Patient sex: F
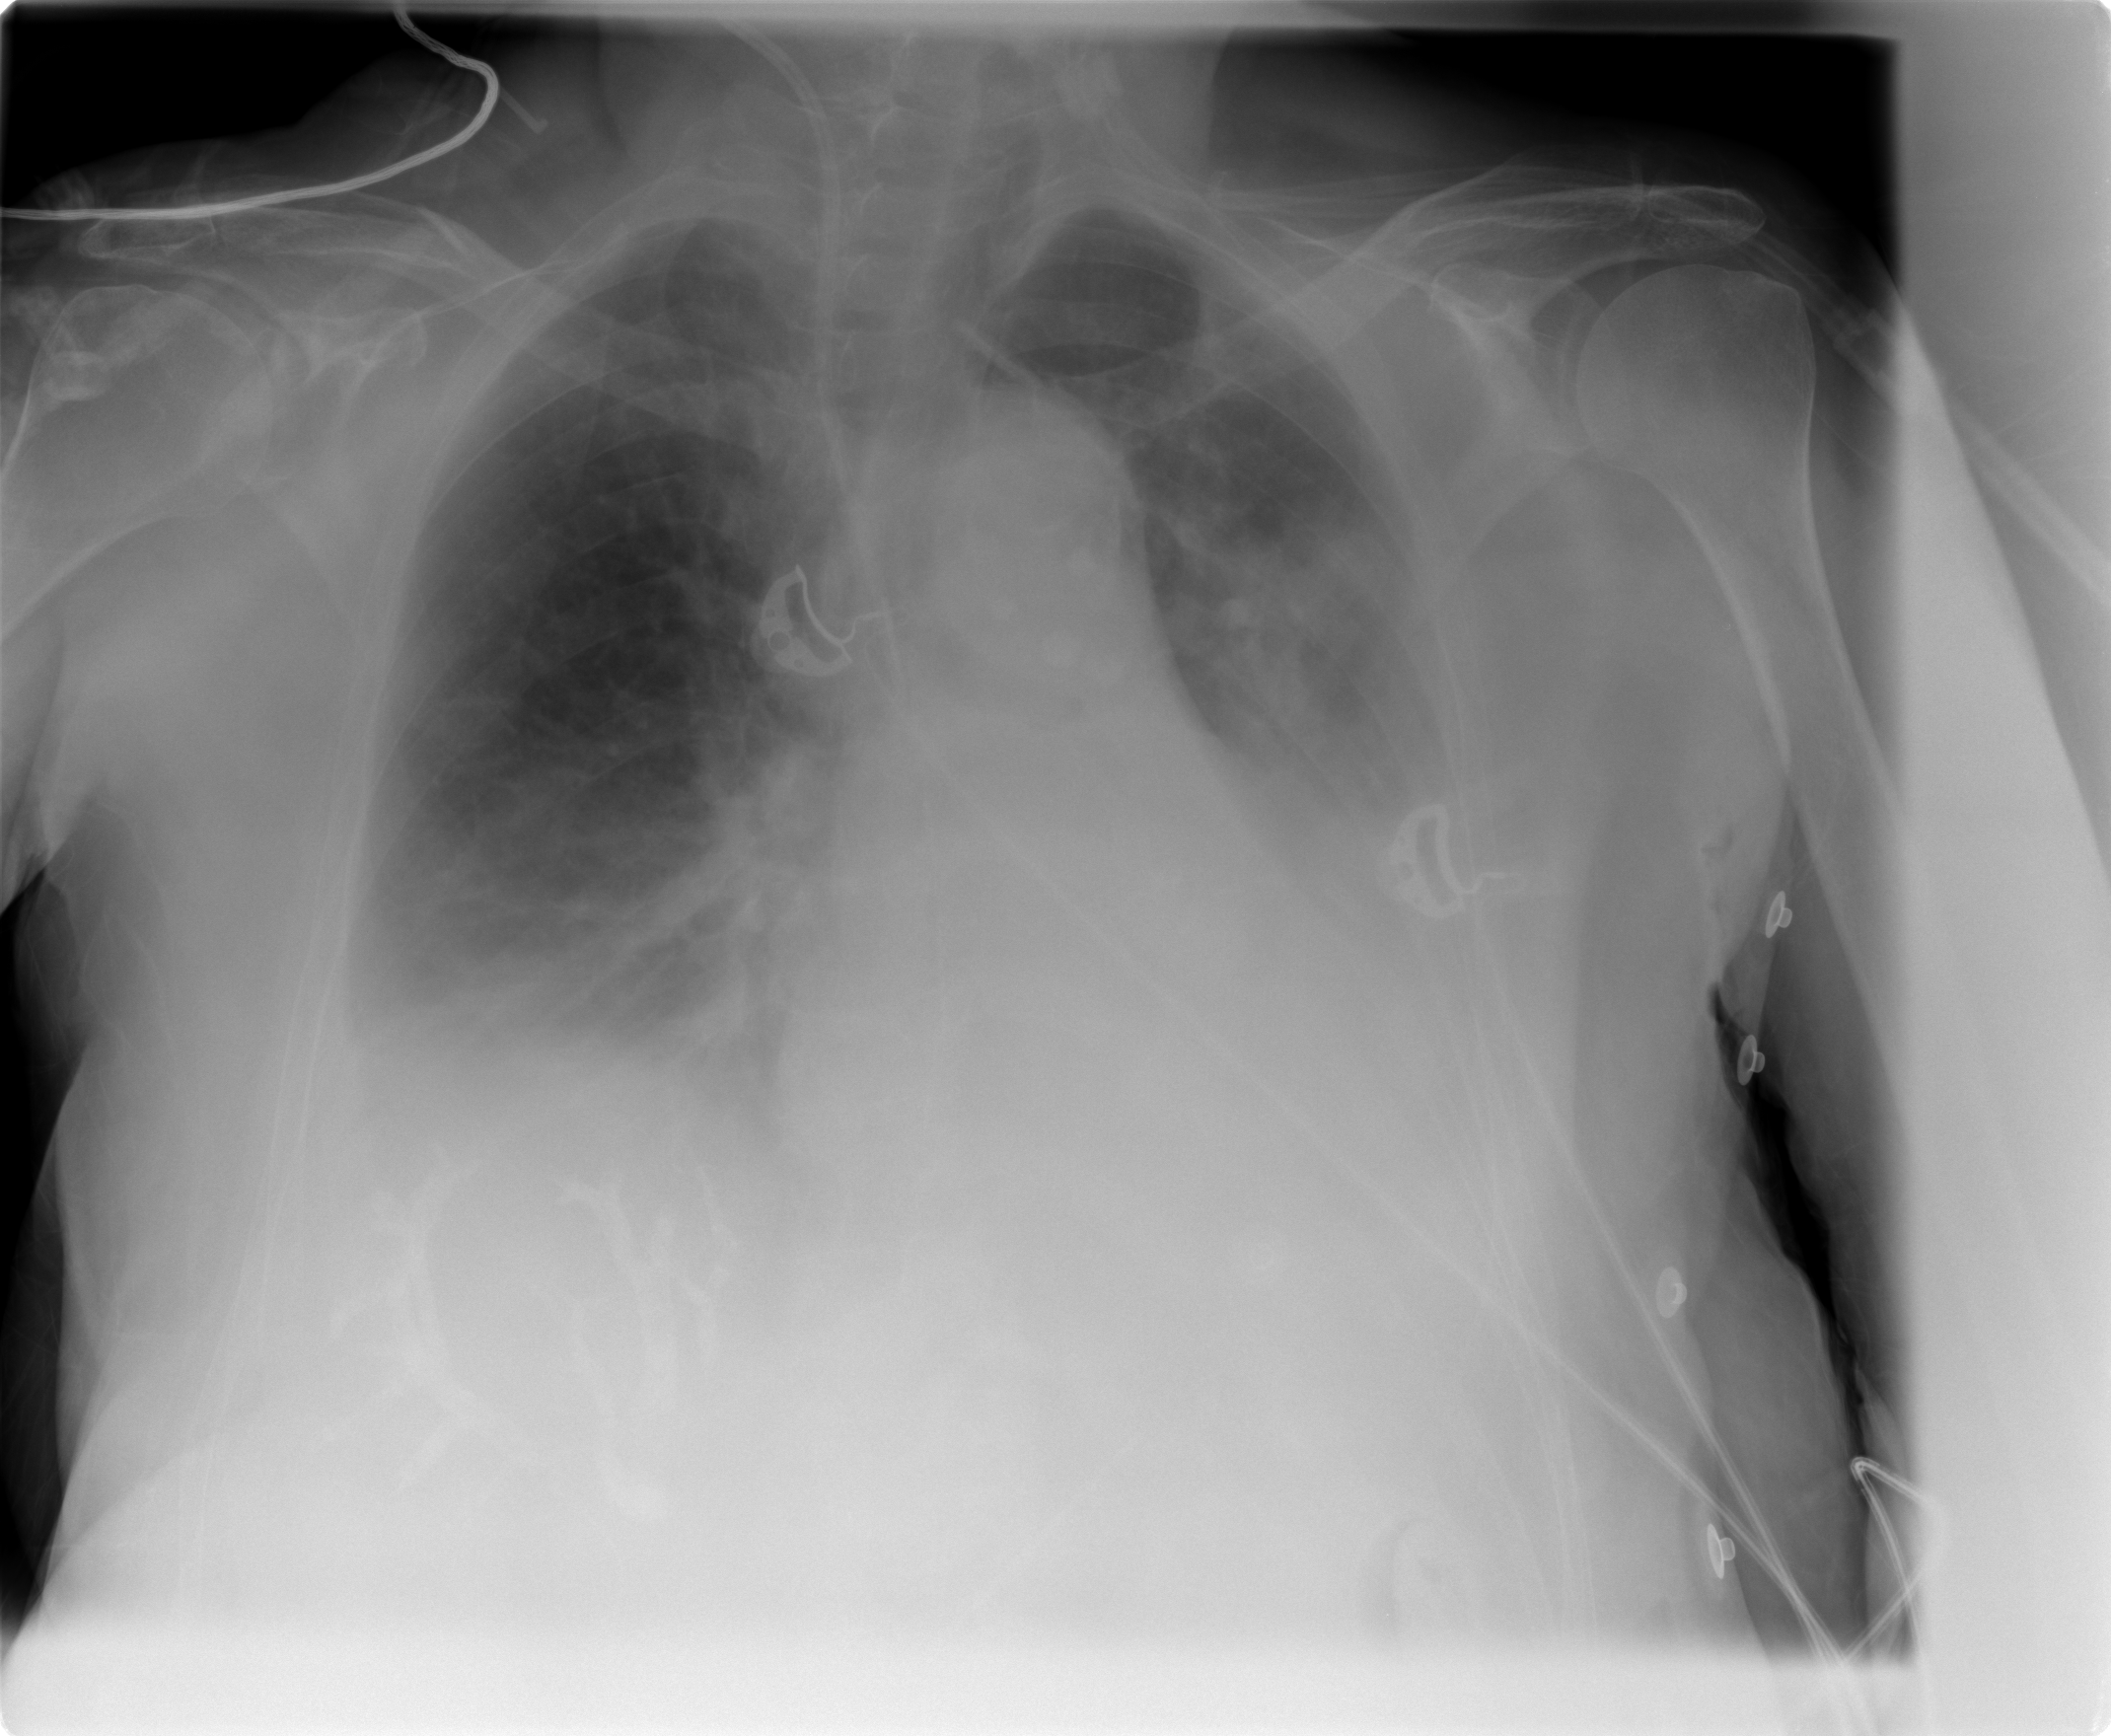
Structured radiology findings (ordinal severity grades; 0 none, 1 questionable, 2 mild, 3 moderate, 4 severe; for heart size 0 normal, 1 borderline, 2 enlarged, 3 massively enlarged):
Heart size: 0
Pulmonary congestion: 0
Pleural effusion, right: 2
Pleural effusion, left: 3
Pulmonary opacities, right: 0
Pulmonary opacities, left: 2
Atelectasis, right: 2
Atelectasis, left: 2